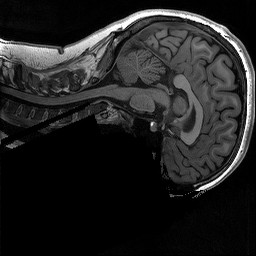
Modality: T1w
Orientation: sagittal
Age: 21
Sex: female
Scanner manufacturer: siemens
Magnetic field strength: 3 T
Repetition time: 2.3 s
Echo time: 0.00298 s